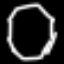
Label: octagon